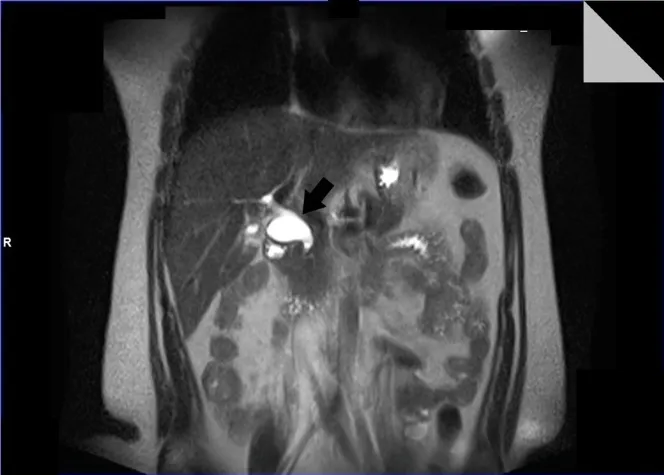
MRI showing fusiform dilatation of the proximal portion of the hepatocholococcus (arrow), measuring up to 2.5 cm, compatible with Todani type I choledochal cyst.
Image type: radiology (mri)